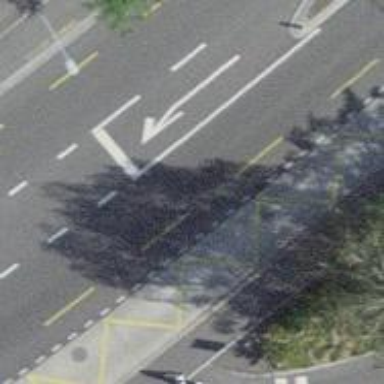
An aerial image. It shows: Primary highway with dedicated cycle lane and separate sidewalks on both sides.